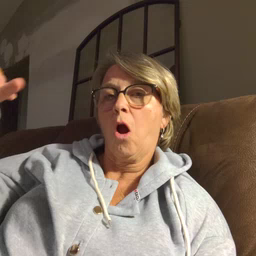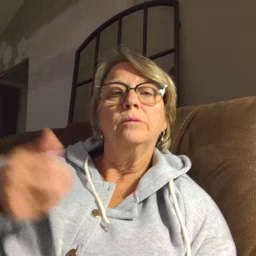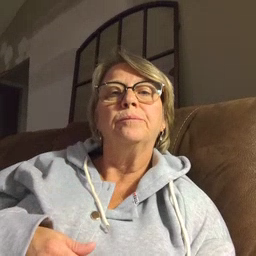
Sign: callonphone